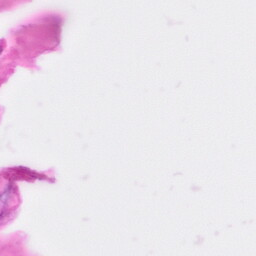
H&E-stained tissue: Pancreatic